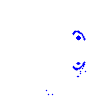
Particle: pion